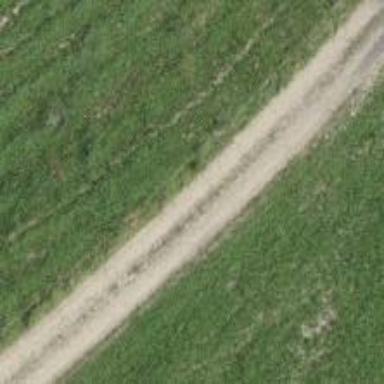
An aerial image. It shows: Compacted track with grade2 level.